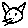
Label: cat